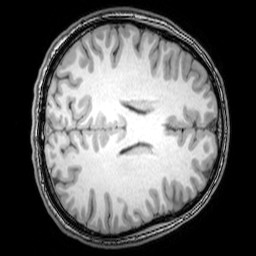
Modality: T1w
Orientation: axial
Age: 24
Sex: male
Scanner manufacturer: philips
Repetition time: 0.008203 s
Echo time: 0.00378 s